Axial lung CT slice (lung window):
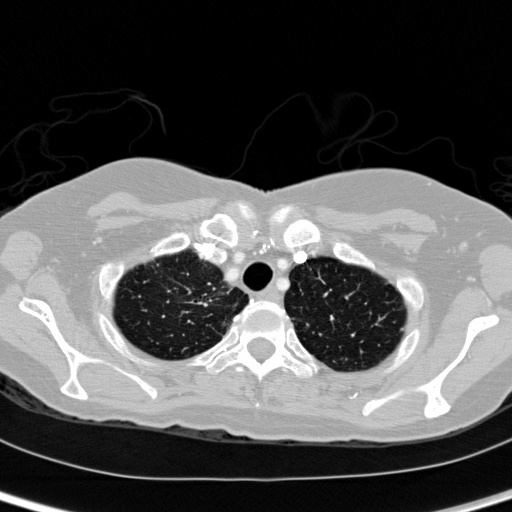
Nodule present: no